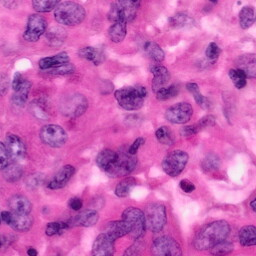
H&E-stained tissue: Pancreatic